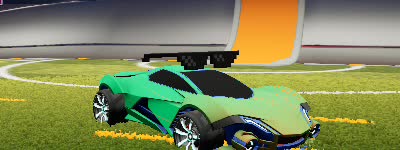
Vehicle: werewolf